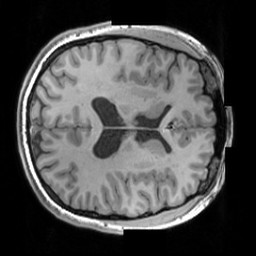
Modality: T1w
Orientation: axial
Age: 25
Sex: female
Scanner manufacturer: siemens
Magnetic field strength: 3 T
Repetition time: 1.63 s
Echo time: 0.00311 s